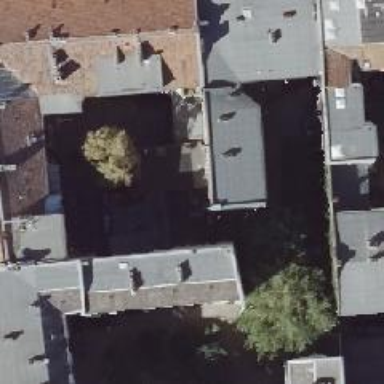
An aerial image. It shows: Building with apartments featuring unique double saltbox roof shape.